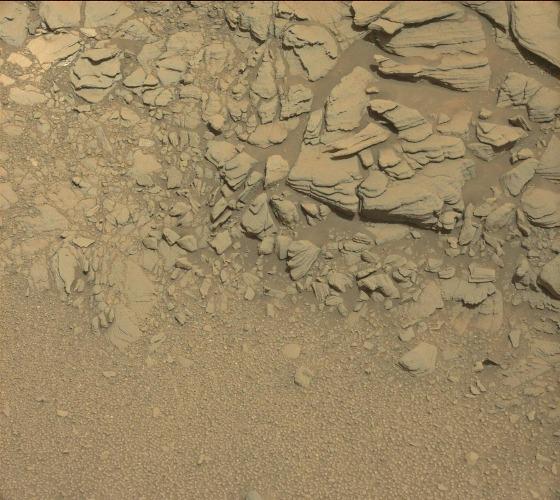
Terrain classes present: Bedrock, Gravel / Sand / Soil, Rock